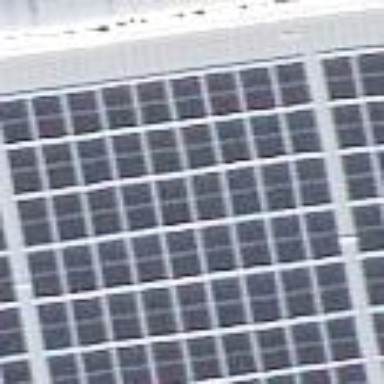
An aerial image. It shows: Solar power generator using photovoltaic method with solar photovoltaic panel types.